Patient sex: M
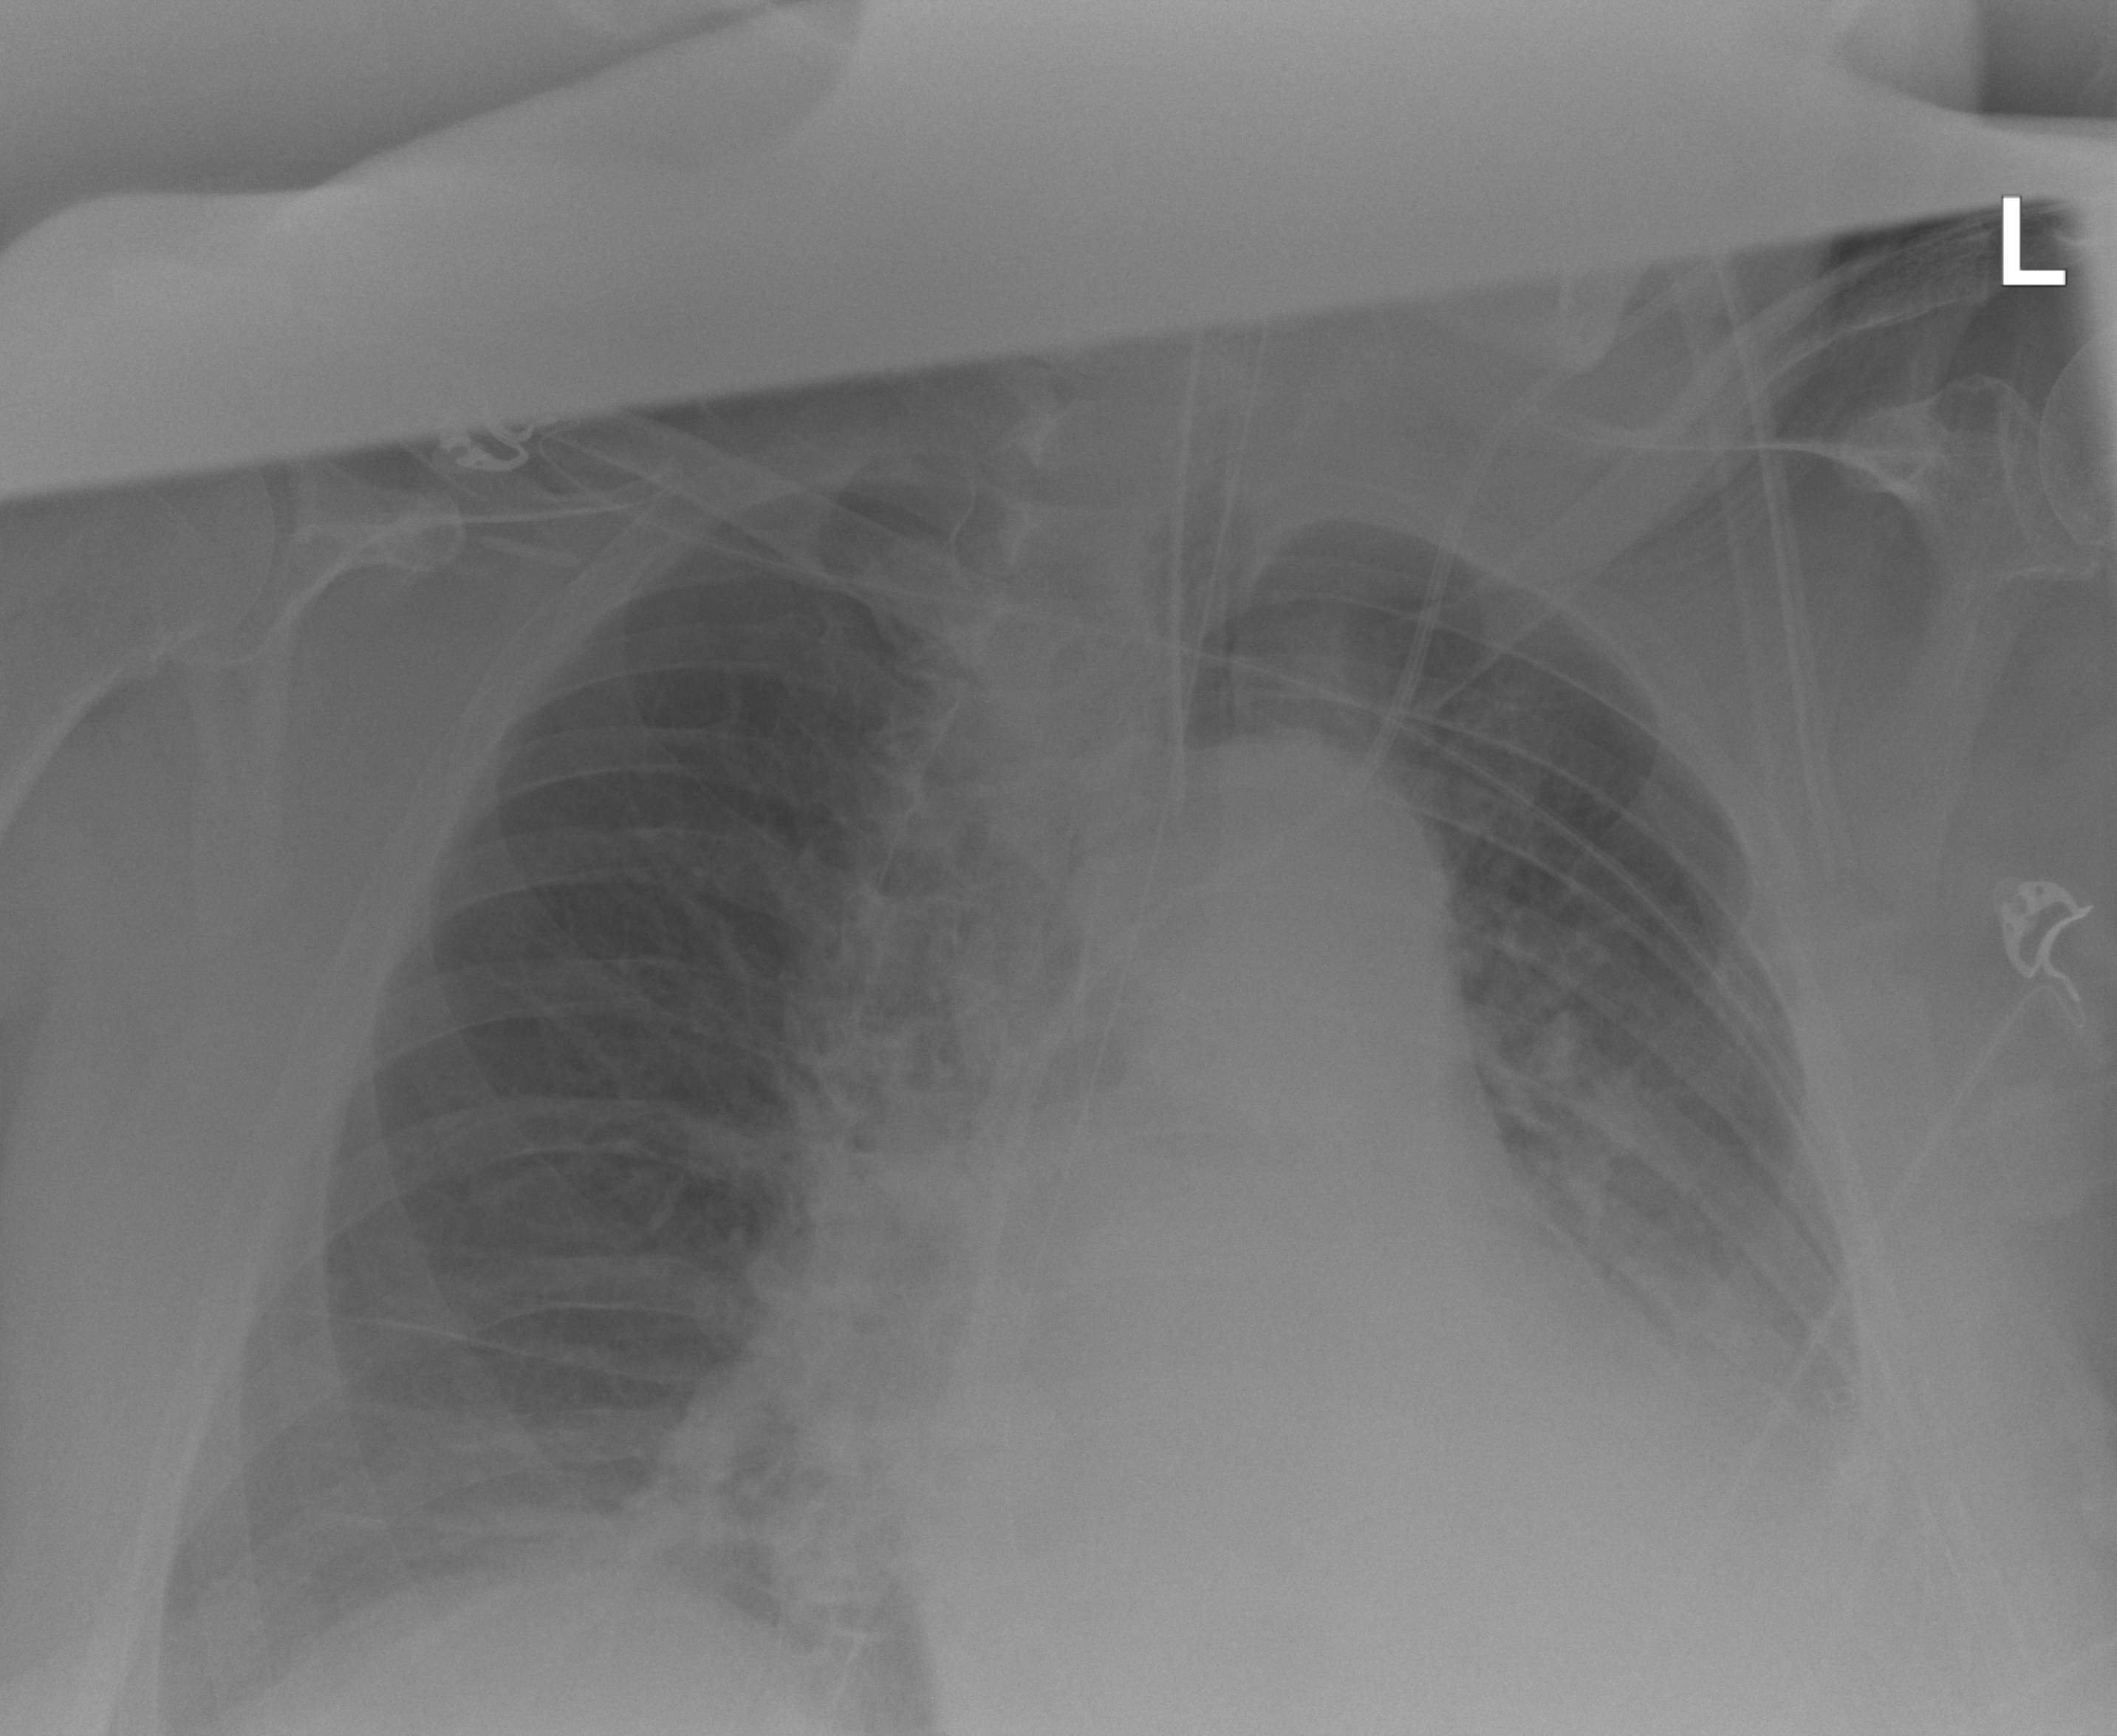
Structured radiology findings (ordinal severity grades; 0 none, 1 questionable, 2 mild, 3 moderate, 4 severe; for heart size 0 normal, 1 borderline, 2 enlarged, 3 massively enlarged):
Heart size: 2
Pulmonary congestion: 1
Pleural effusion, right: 2
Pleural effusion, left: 2
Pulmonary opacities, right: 0
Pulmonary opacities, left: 2
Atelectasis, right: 2
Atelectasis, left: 2